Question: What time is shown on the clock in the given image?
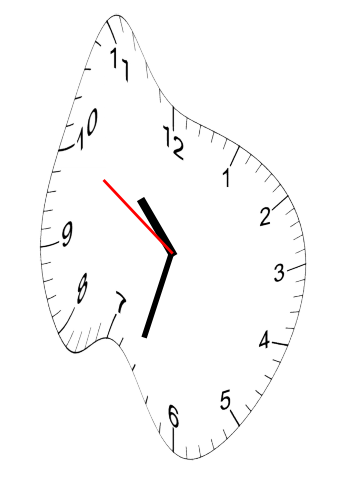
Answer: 10:32:50